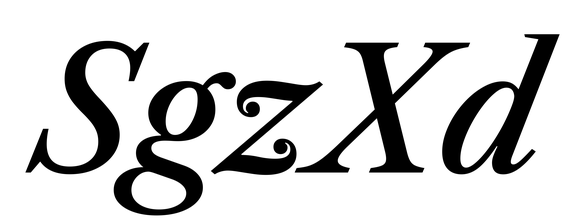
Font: LibreCaslonText-Italic_Medium_Italic